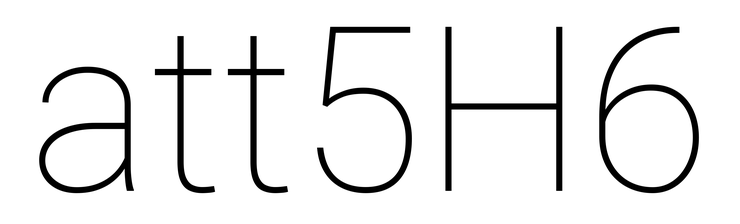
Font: Roboto_Thin